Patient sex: F
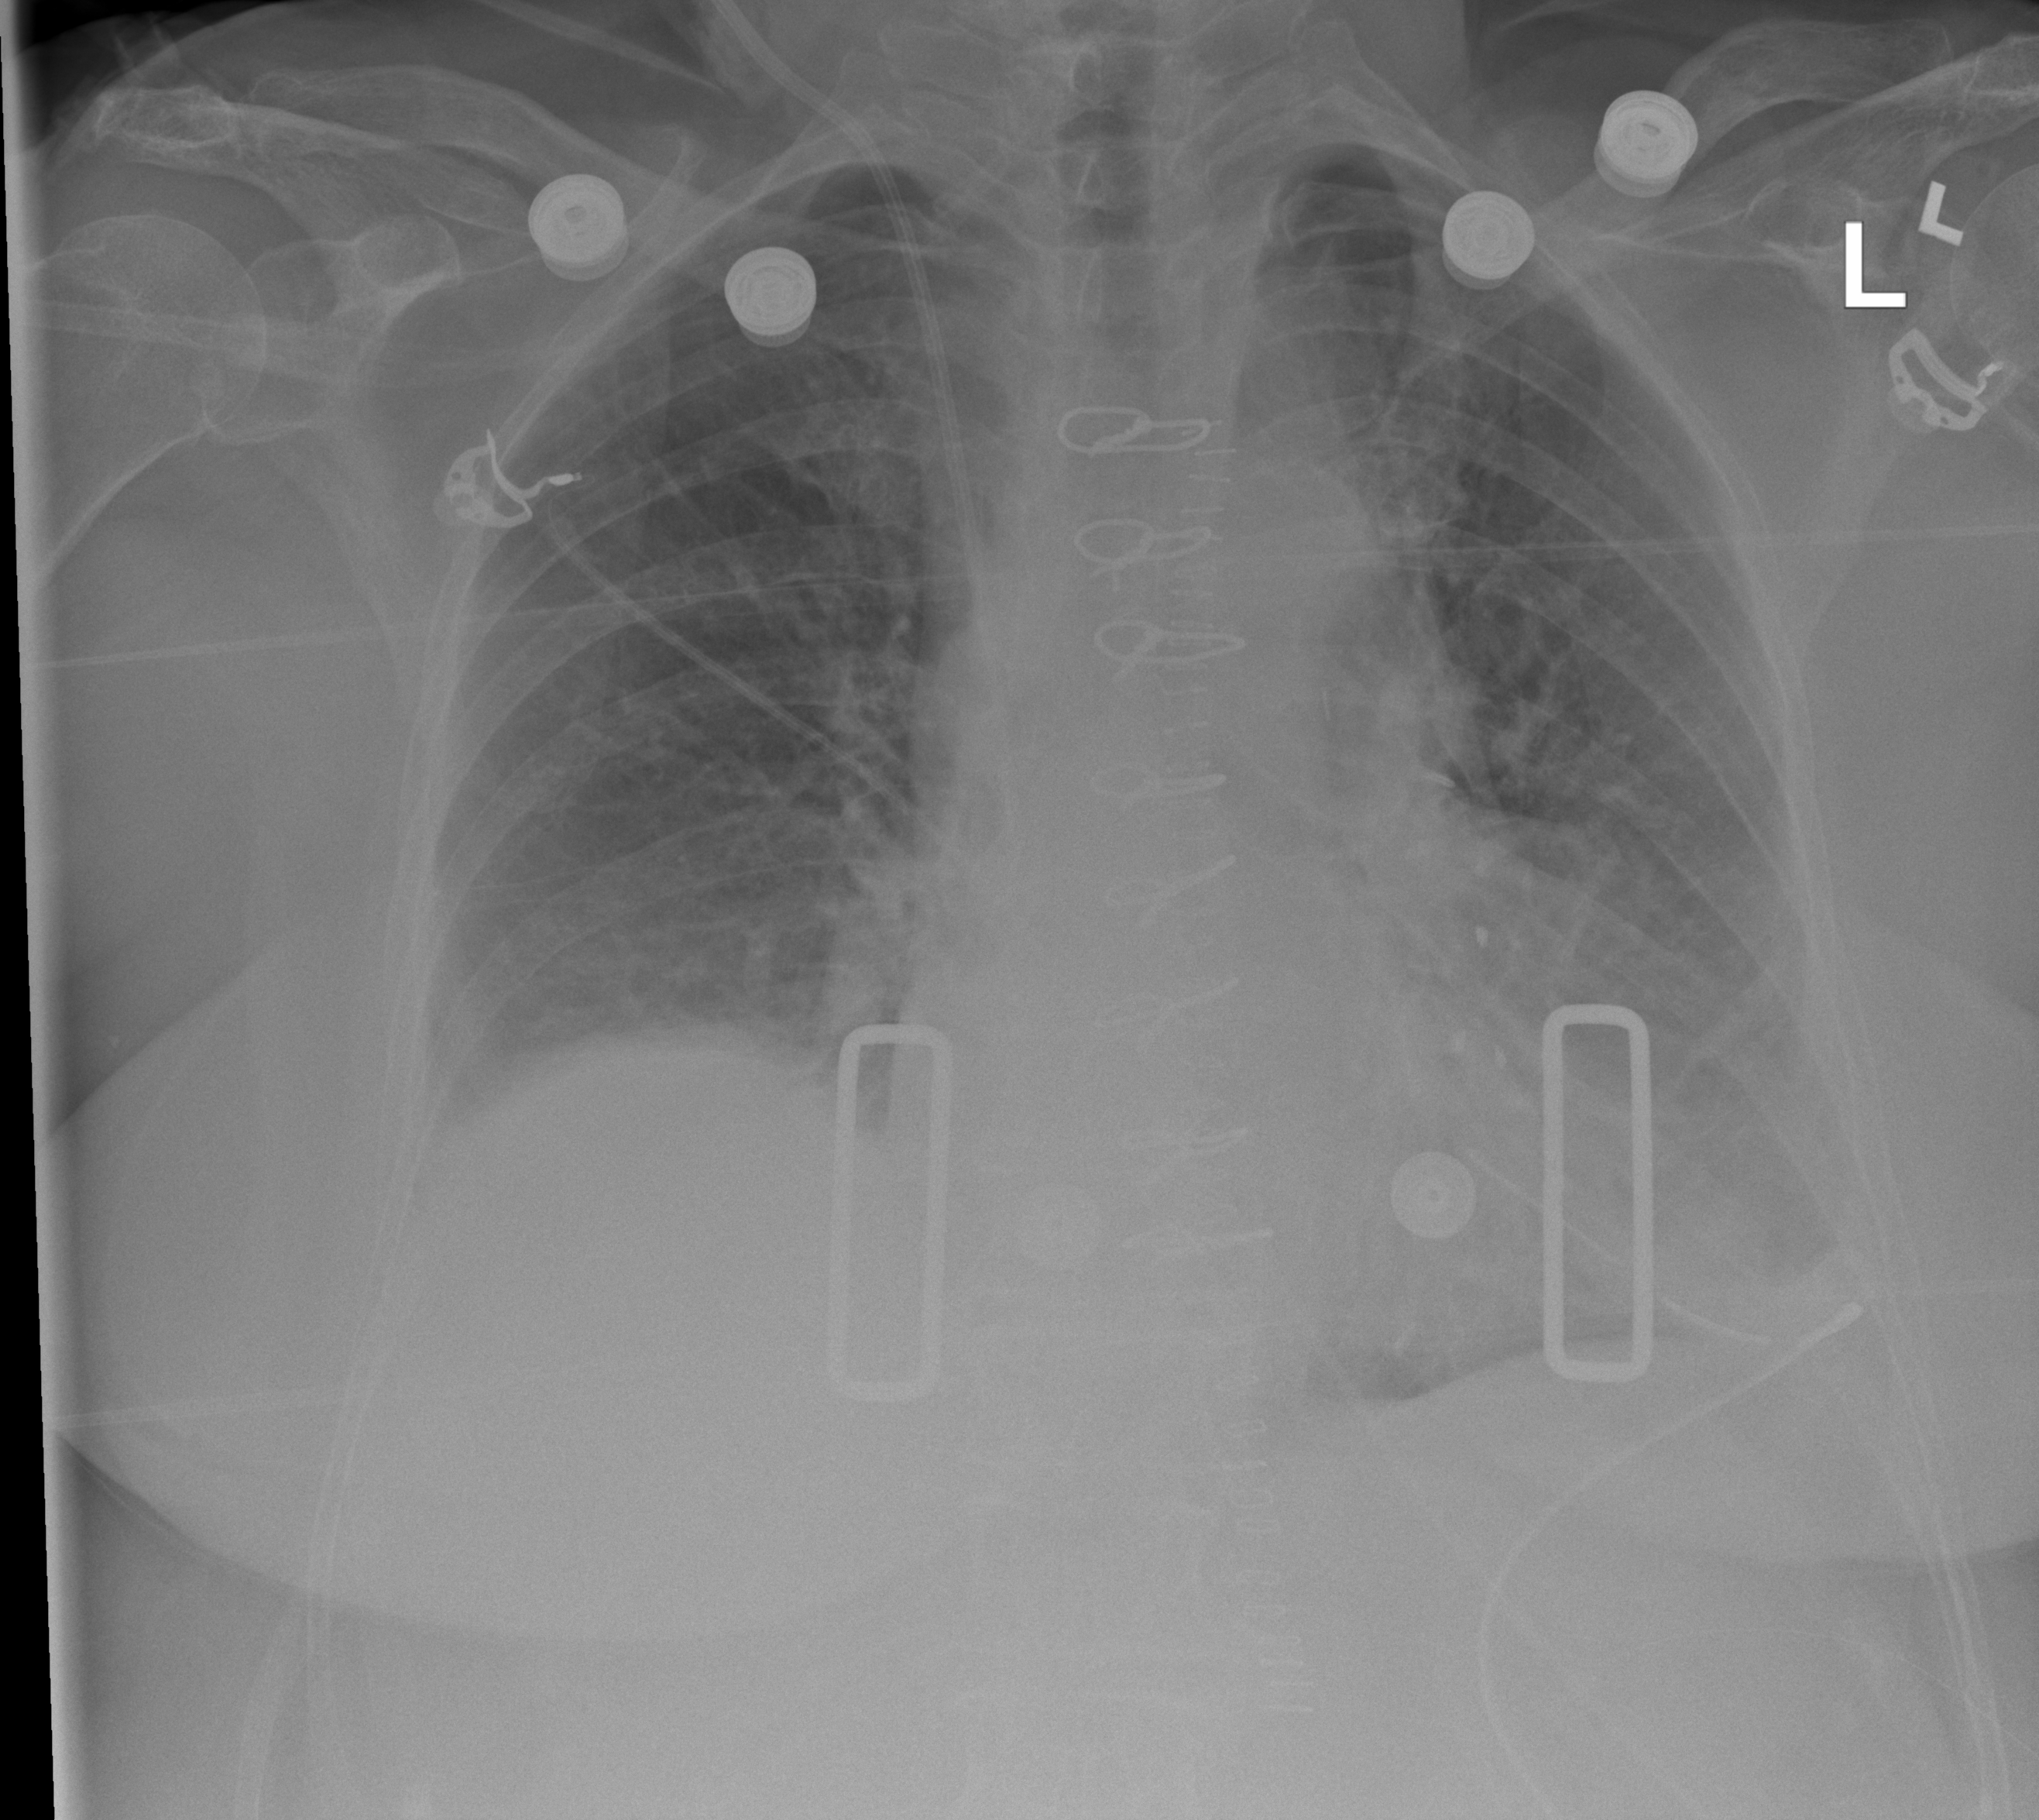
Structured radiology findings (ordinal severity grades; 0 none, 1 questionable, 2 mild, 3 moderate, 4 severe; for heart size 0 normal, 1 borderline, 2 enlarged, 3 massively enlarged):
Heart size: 2
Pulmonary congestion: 2
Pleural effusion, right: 2
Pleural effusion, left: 2
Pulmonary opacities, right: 0
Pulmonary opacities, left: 0
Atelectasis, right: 3
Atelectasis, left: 3